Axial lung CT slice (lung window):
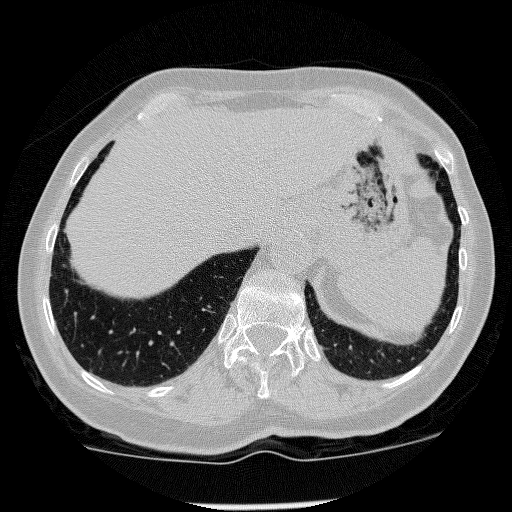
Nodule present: no